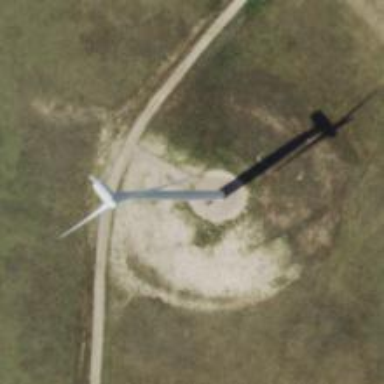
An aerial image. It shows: Wind turbine power generator.